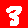
Digit: 3